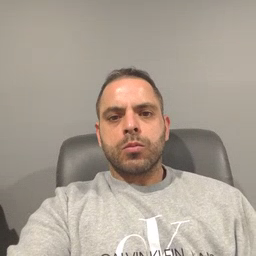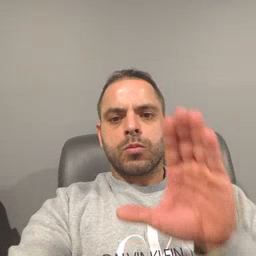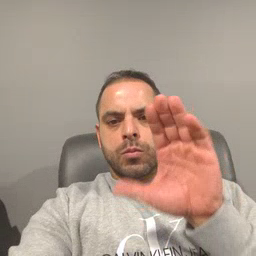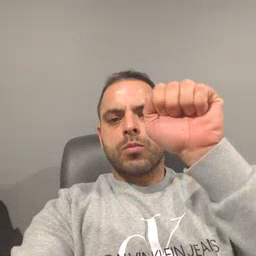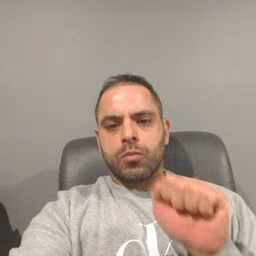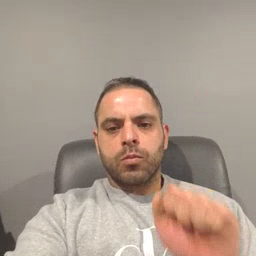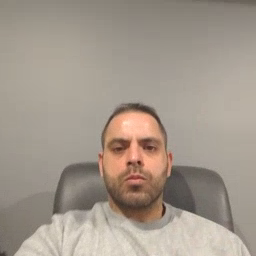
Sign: mitten